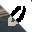
Label: 0